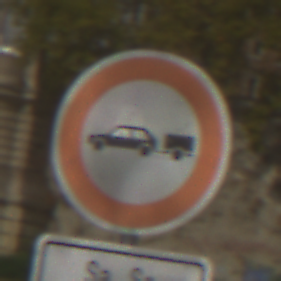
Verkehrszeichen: VerbotPersonenkraftwagenMitAnhaenger
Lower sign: ZeitangabenMitBeschraenkungAufWochentage9
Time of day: MorningAfternoon
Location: Outdoor (Suburban)
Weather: PartlyCloudy
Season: NotSpecified
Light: Natural